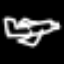
Label: airplane